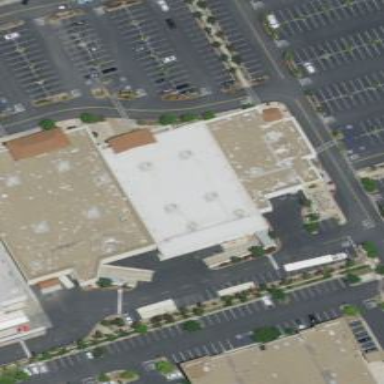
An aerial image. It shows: Retail building.